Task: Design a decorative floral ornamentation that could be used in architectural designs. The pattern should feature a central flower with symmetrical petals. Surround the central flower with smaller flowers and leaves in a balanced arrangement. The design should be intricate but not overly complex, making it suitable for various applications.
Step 1480:
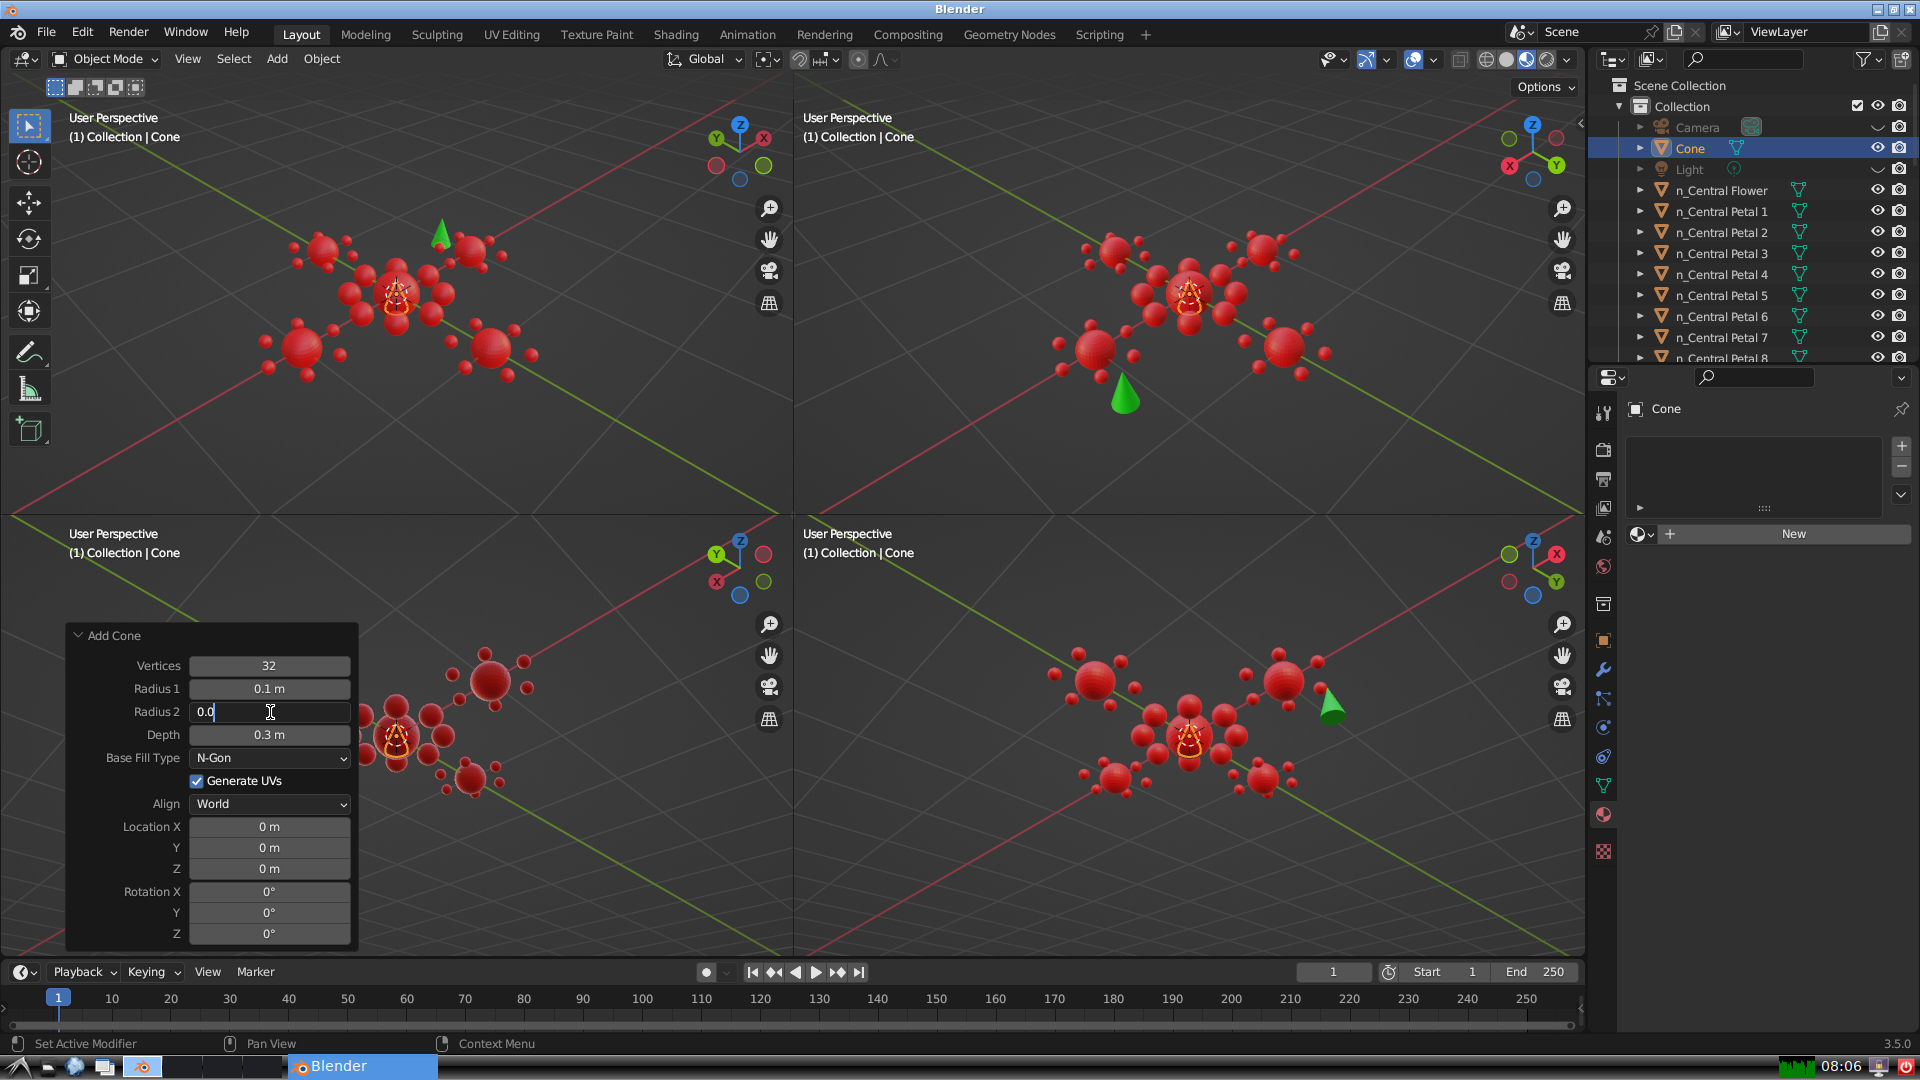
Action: {"key_press": ['Return']}